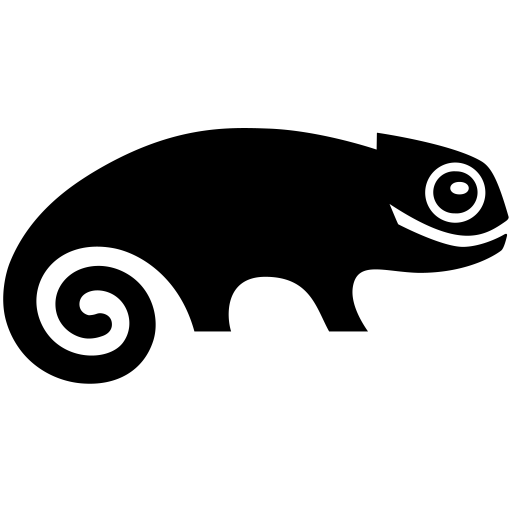
Tags: icon, FontAwesome, fa-icon, brand, opensuse